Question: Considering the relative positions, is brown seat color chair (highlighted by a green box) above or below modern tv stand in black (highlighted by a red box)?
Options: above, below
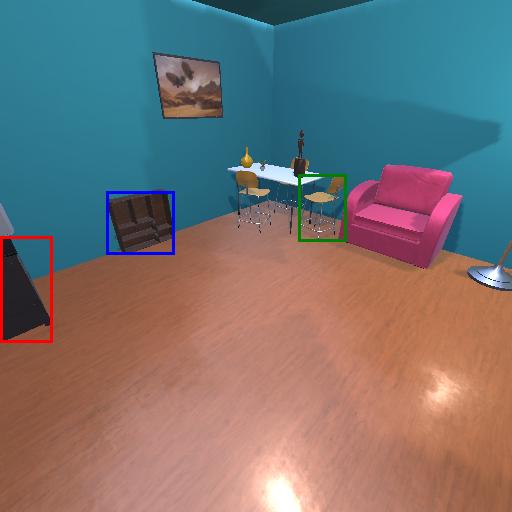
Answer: above